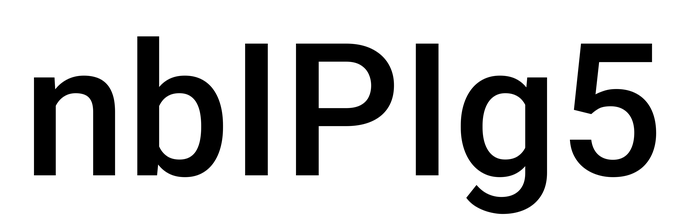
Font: Roboto_Medium